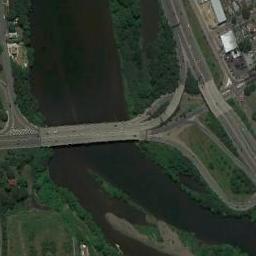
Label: bridge